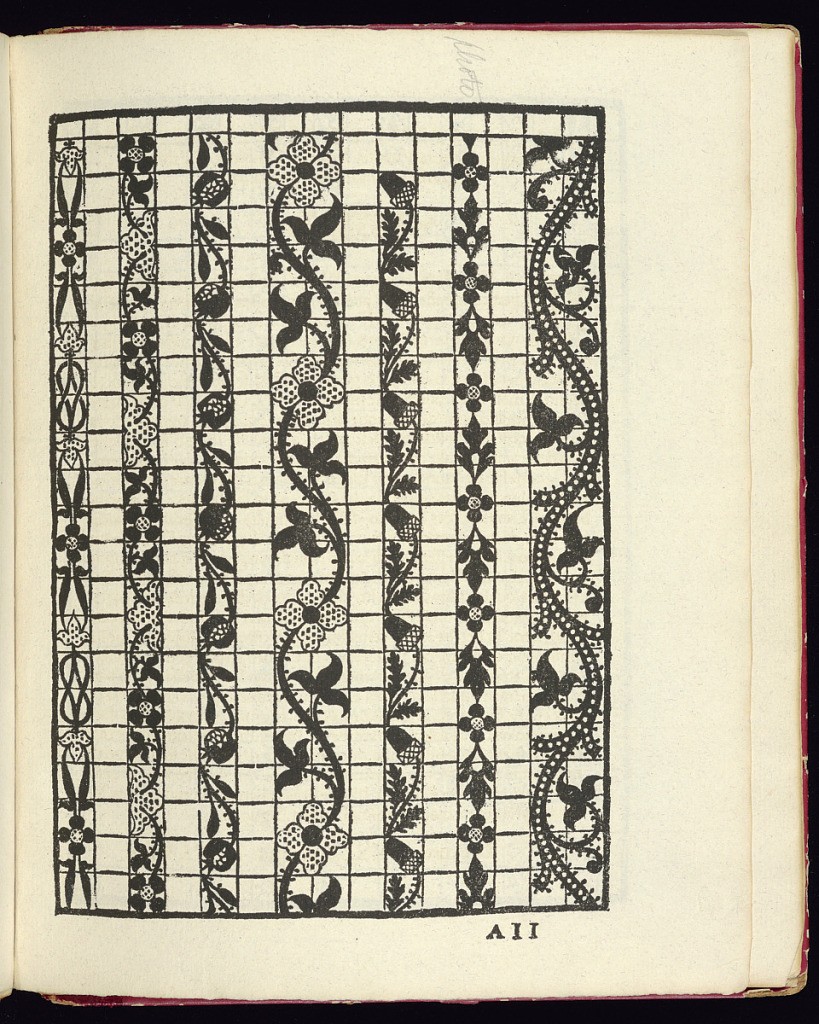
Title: La gloria et l'honore de ponti tagliati, e ponti in aere
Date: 1884
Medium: paper and cardboard
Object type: Pattern book facsimile
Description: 1884 facsimile the lace pattern book "La gloria et l'honore de ponti tagliati, e ponti in aere," by Matheo Pagano, 1558.